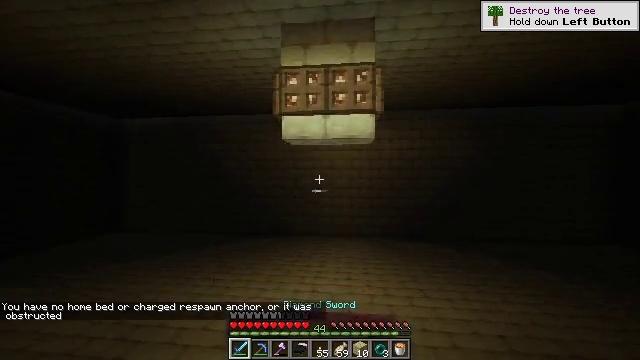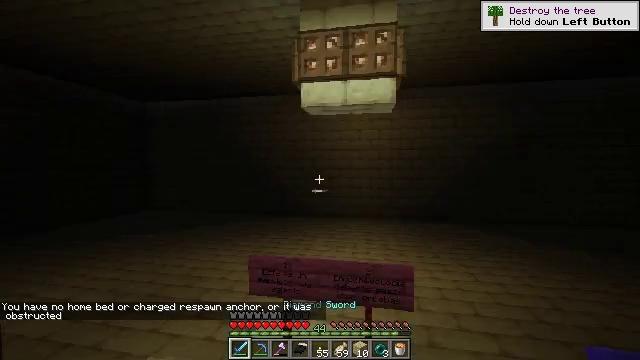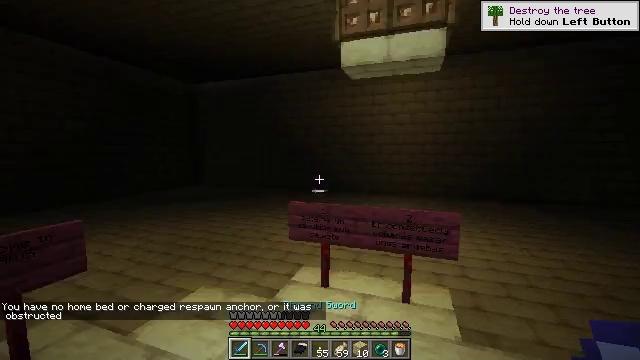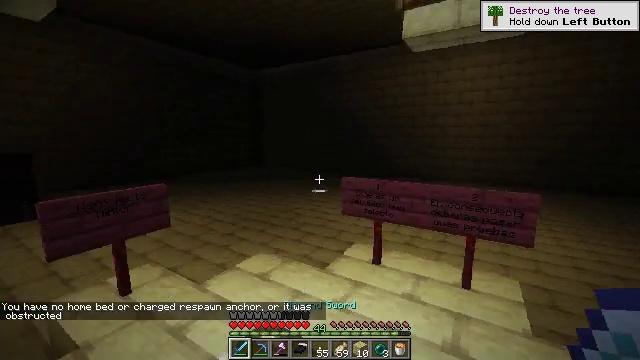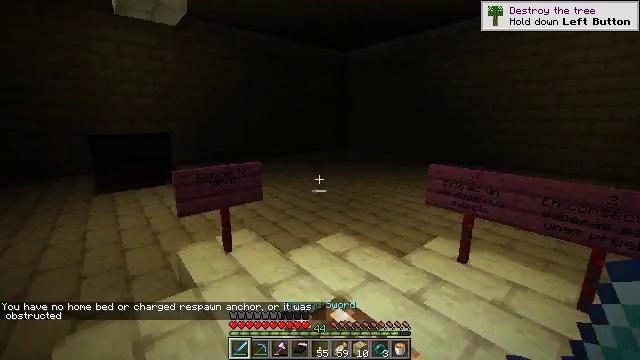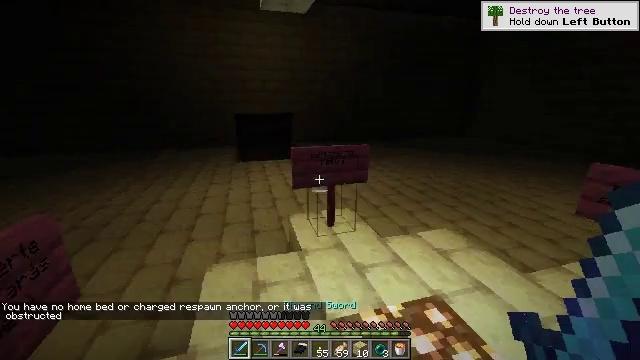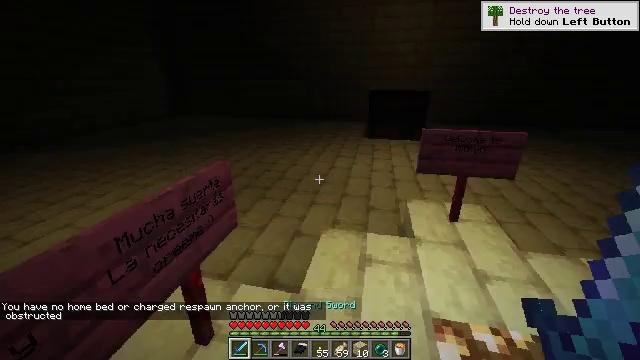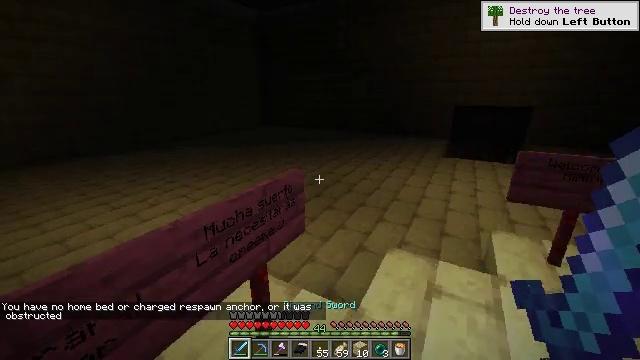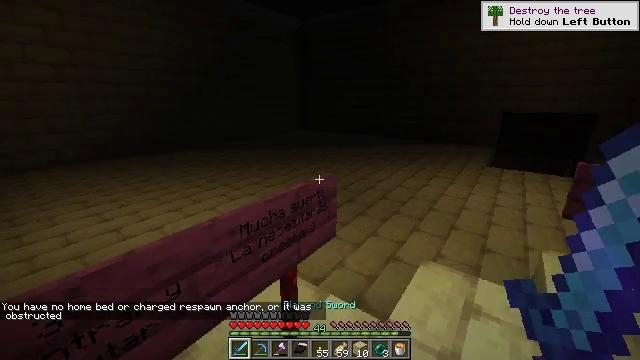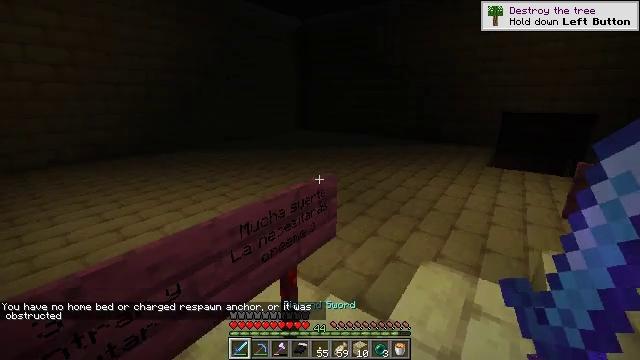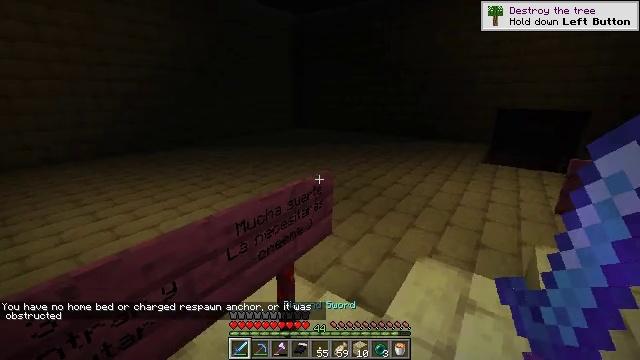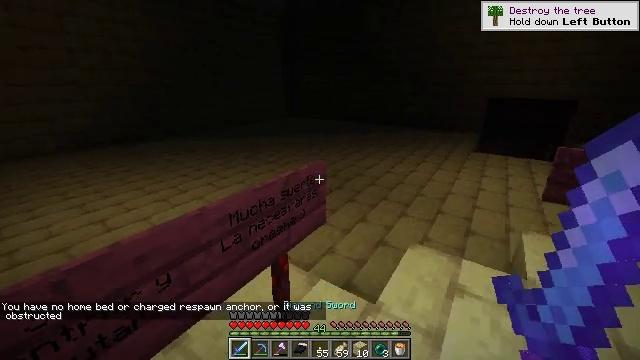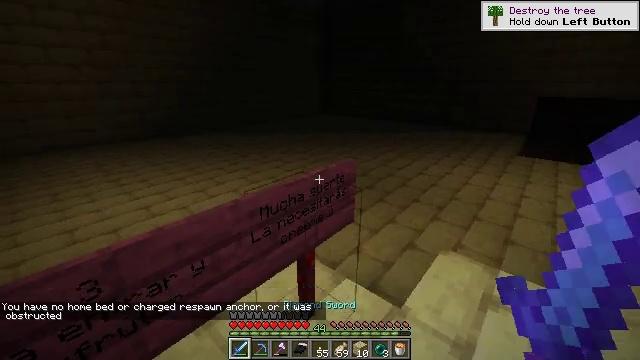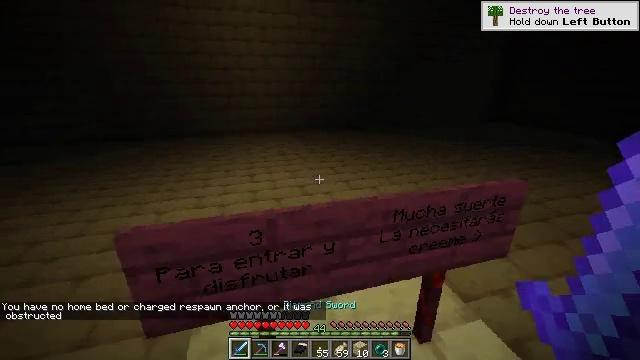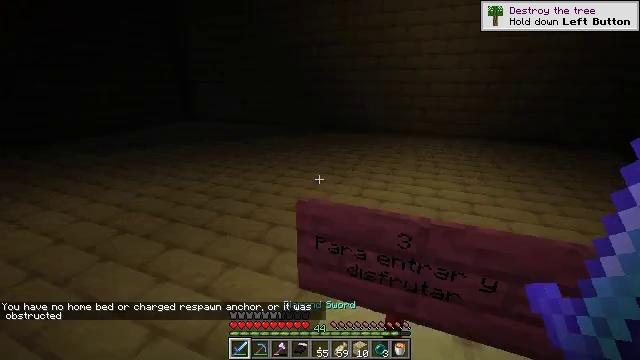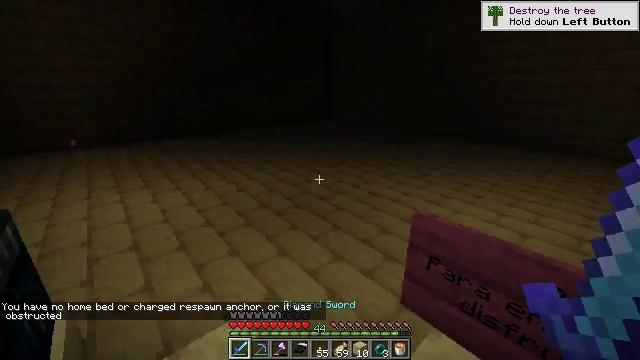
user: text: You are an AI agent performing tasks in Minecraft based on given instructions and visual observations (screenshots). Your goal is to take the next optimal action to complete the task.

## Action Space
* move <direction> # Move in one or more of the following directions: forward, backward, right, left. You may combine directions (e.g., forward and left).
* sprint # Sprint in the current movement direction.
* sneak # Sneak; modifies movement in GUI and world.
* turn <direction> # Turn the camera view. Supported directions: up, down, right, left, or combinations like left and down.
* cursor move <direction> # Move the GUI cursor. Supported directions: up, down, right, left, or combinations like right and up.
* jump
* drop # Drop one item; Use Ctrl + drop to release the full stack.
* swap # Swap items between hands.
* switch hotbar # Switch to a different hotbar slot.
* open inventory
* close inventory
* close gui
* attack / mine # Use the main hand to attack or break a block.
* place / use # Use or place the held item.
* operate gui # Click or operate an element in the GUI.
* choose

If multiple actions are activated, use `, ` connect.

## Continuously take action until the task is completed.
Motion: motion action
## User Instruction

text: Gather end stone bricks from a structure.
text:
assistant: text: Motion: turn left and down
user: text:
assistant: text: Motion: turn left and down
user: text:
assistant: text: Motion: turn left and down
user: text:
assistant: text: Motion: turn left and down
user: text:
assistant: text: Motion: turn left and down
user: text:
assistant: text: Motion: turn left and down
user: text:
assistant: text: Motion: turn left and up
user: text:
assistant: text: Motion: turn left and up
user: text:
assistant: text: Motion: no_op
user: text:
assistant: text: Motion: no_op
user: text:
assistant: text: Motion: turn right and down
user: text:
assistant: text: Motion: turn left
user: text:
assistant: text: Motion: turn left
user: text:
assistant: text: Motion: turn left
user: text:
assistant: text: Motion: turn left
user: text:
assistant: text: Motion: turn left
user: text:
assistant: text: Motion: turn left
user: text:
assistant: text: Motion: turn left
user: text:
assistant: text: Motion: no_op
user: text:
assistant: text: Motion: move forward
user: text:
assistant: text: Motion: move forward
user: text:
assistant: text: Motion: move forward
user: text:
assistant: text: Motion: no_op
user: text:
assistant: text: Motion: no_op
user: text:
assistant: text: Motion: no_op
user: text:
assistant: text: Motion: move forward, turn right and up
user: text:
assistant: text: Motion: move forward, turn right and up
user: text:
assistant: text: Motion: move forward, turn right and up
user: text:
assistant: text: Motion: move forward, turn right and up
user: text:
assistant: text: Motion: move forward, turn right and up